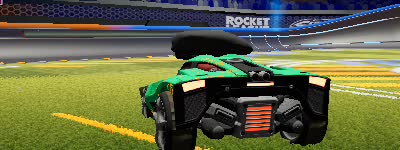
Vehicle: breakout